Question: In my Android project, I have a MapView (API v2) which works fine on recent devices (S. Galaxy S3, Google Play Services are up to date) but if I try it on old devices (LG-C550, Google Play Services not up to date), I obtain an error message with a button to update services. The problem is that the application crashes after clicking on it.

My stack traces:
'''
02-16 06:47:51.537: E/AndroidRuntime(4078): FATAL EXCEPTION: main
02-16 06:47:51.537: E/AndroidRuntime(4078): android.util.AndroidRuntimeException: Calling startActivity() from outside of an Activity context requires the FLAG_ACTIVITY_NEW_TASK flag. Is this really what you want?
02-16 06:47:51.537: E/AndroidRuntime(4078): at android.app.ContextImpl.startActivity(ContextImpl.java:648)
02-16 06:47:51.537: E/AndroidRuntime(4078): at android.content.ContextWrapper.startActivity(ContextWrapper.java:258)
02-16 06:47:51.537: E/AndroidRuntime(4078): at com.google.android.gms.dynamic.a$5.onClick(Unknown Source)
02-16 06:47:51.537: E/AndroidRuntime(4078): at android.view.View.performClick(View.java:2552)
02-16 06:47:51.537: E/AndroidRuntime(4078): at android.view.View$PerformClick.run(View.java:8960)
02-16 06:47:51.537: E/AndroidRuntime(4078): at android.os.Handler.handleCallback(Handler.java:587)
02-16 06:47:51.537: E/AndroidRuntime(4078): at android.os.Handler.dispatchMessage(Handler.java:92)
02-16 06:47:51.537: E/AndroidRuntime(4078): at android.os.Looper.loop(Looper.java:123)
02-16 06:47:51.537: E/AndroidRuntime(4078): at android.app.ActivityThread.main(ActivityThread.java:4627)
02-16 06:47:51.537: E/AndroidRuntime(4078): at java.lang.reflect.Method.invokeNative(Native Method)
02-16 06:47:51.537: E/AndroidRuntime(4078): at java.lang.reflect.Method.invoke(Method.java:521)
02-16 06:47:51.537: E/AndroidRuntime(4078): at com.android.internal.os.ZygoteInit$MethodAndArgsCaller.run(ZygoteInit.java:876)
02-16 06:47:51.537: E/AndroidRuntime(4078): at com.android.internal.os.ZygoteInit.main(ZygoteInit.java:634)
02-16 06:47:51.537: E/AndroidRuntime(4078): at dalvik.system.NativeStart.main(Native Method)
'''
The runtime exception come from the Google Maps view (created by the library) which try to start a Google Play Services updater from my application context without the FLAG_ACTIVITY_NEW_TASK.
Do you think if there is a way to correct this exception which is thrown by the Google Play library?
My MapActivity class:
'''
import android.app.Activity;
import android.os.Bundle;
import android.widget.RelativeLayout;
import com.google.android.gms.maps.MapView;
public class MapActivity extends Activity {
private MapView mapView = null;
@Override
protected void onCreate(Bundle savedInstanceState) {
super.onCreate(savedInstanceState);
setContentView(new RelativeLayout(getApplicationContext()) {
{
addView(mapView = new MapView(getApplicationContext()) {
{
setLayoutParams(new LayoutParams(LayoutParams.MATCH_PARENT, LayoutParams.MATCH_PARENT));
}
});
}
});
mapView.onCreate(savedInstanceState);
}
@Override
protected void onDestroy() {
super.onDestroy();
mapView.onDestroy();
}
@Override
protected void onResume() {
super.onResume();
mapView.onResume();
}
@Override
protected void onPause() {
super.onPause();
mapView.onPause();
}
@Override
public void onLowMemory() {
super.onLowMemory();
mapView.onLowMemory();
}
@Override
protected void onSaveInstanceState(Bundle outState) {
super.onSaveInstanceState(outState);
mapView.onSaveInstanceState(outState);
}
}
'''
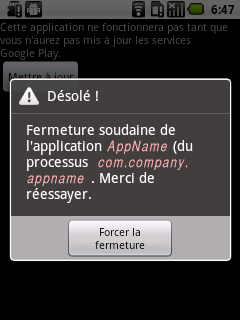
Answer: I found my mistake with this Google Groups topic: <URL>
I had to give and not to create MapView instance:
'''
addView(mapView = new MapView(getApplicationContext()) {
'''
replaced by:
'''
addView(mapView = new MapView(MapActivity.this) {
'''
If Google Team see this post, please can you precise it in your doc: <URL> ? I think this is very important